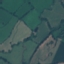
Land use / land cover class: Pasture